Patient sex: M
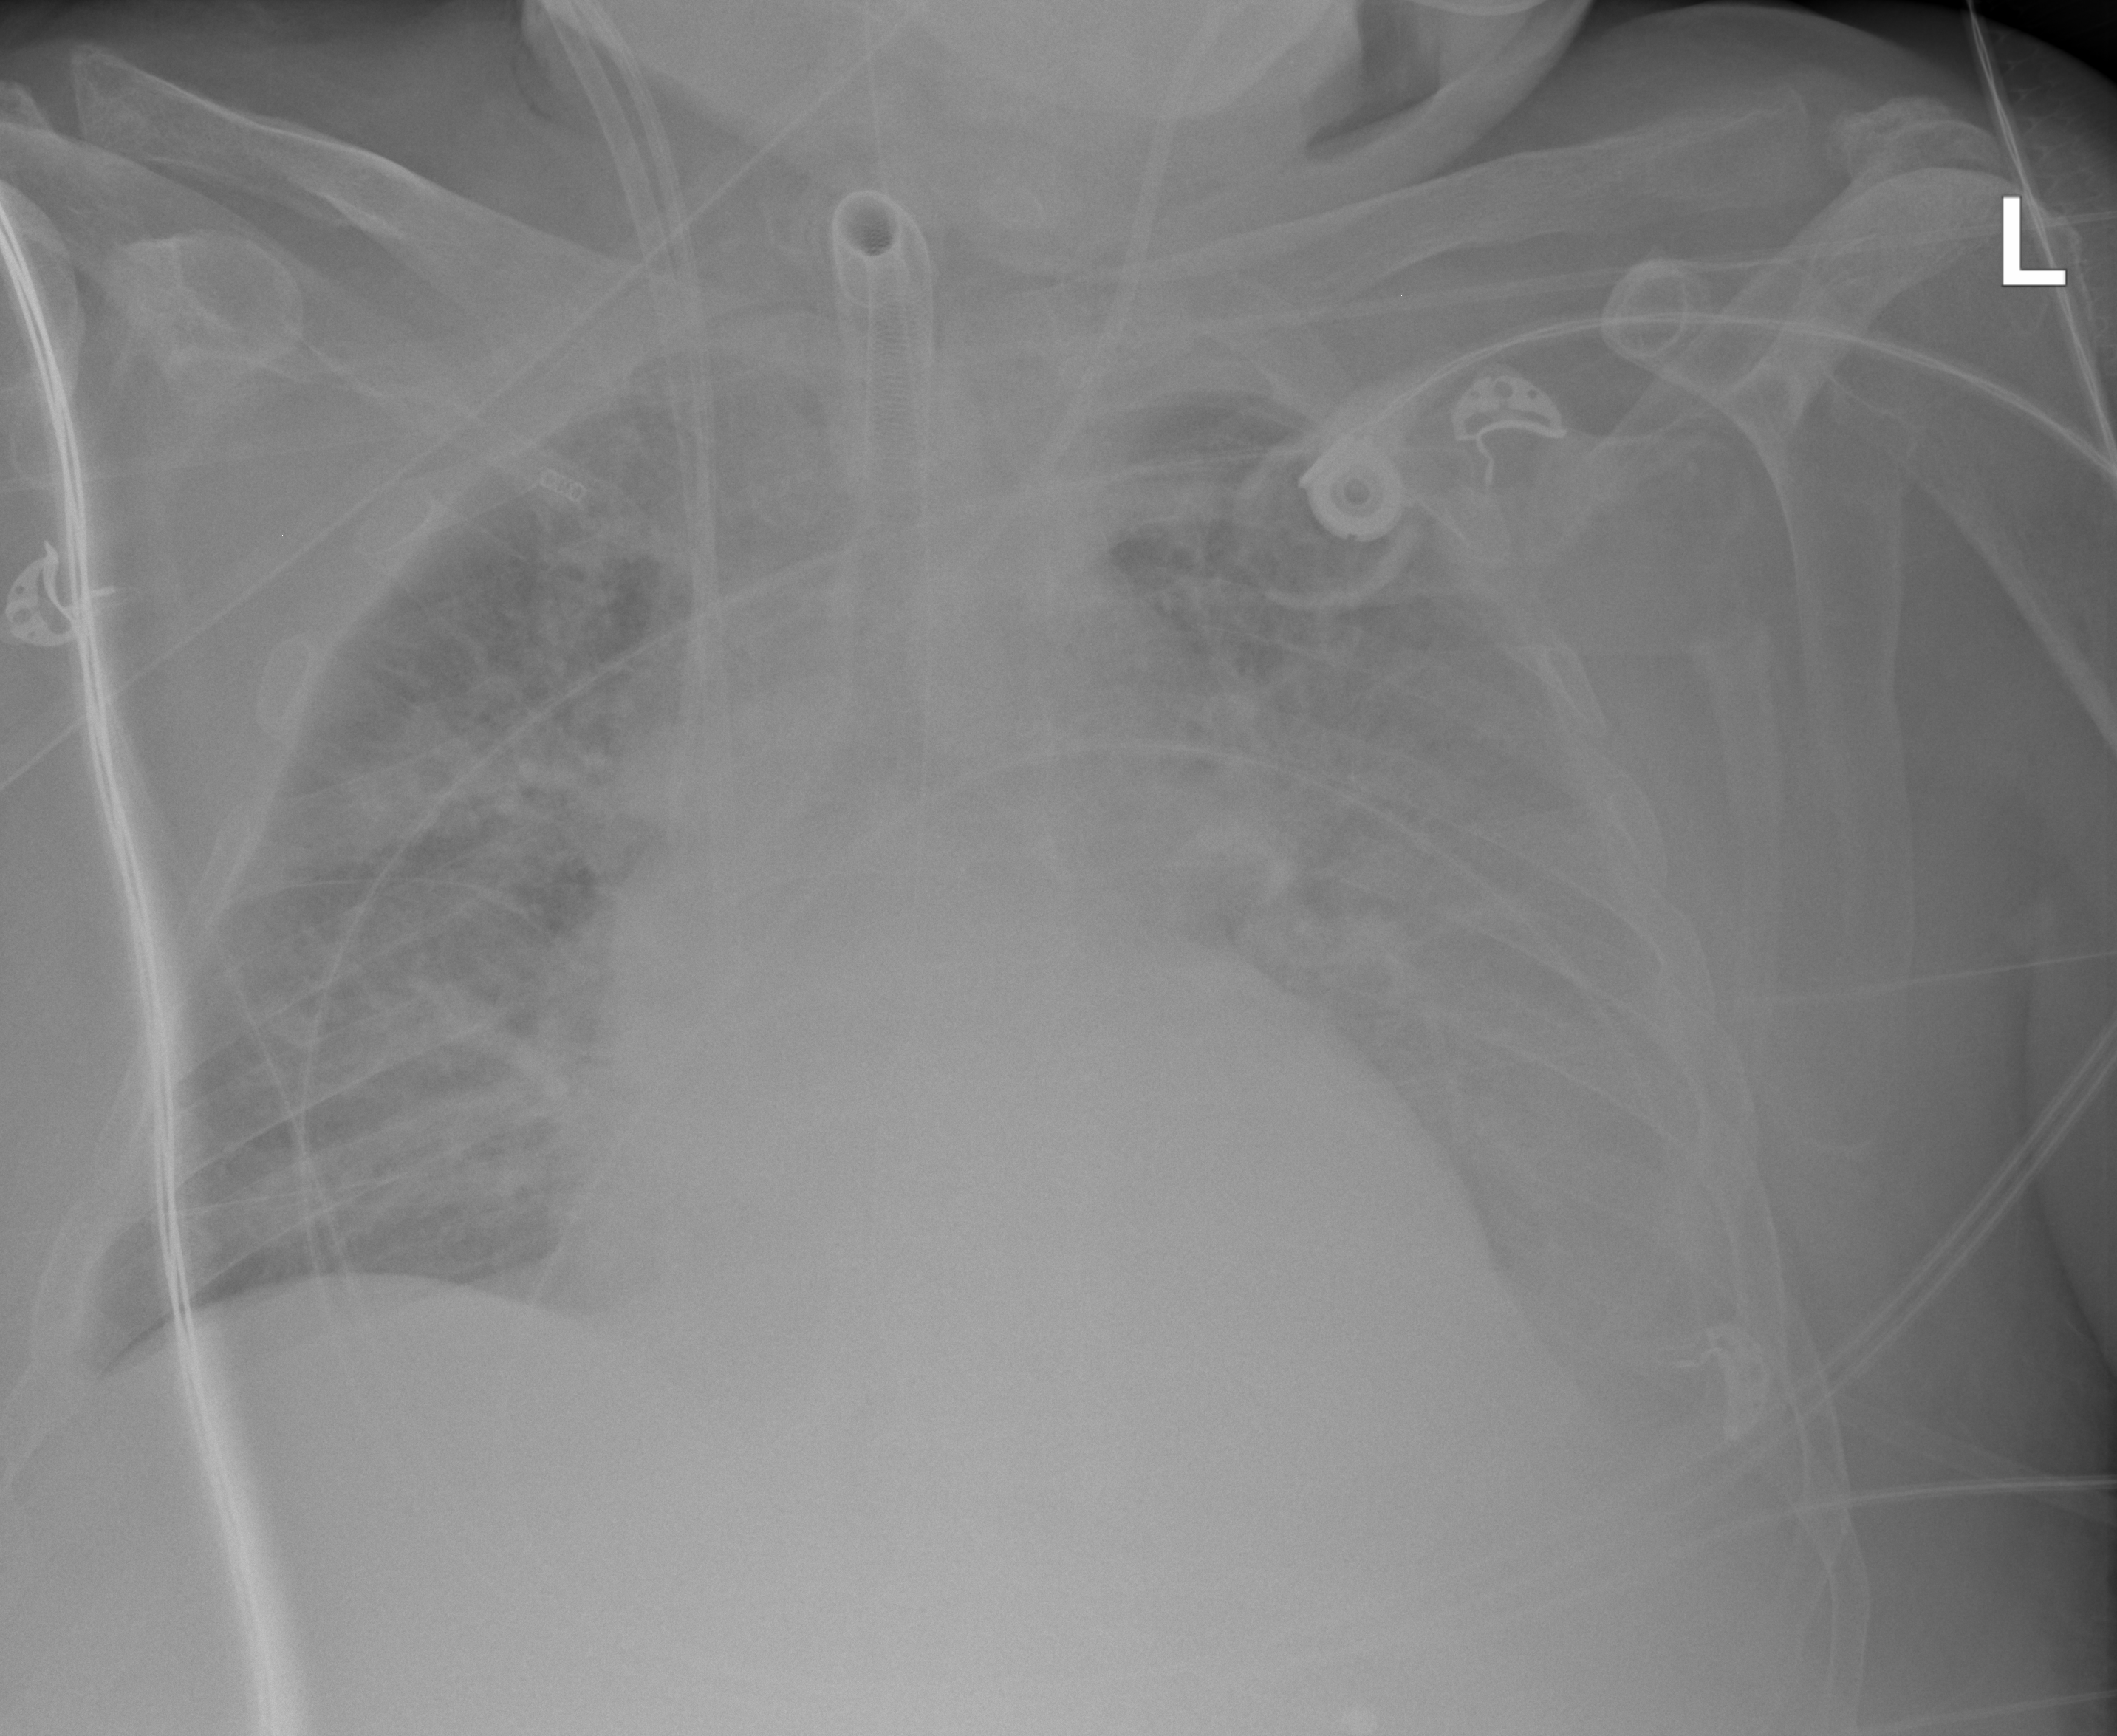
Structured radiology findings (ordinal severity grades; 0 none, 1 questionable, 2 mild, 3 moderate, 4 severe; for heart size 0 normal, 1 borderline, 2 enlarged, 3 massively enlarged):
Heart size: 2
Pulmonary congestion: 3
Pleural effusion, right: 1
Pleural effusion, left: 3
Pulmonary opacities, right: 2
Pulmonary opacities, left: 1
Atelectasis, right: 2
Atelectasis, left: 2